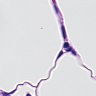
Metastatic tissue present: no